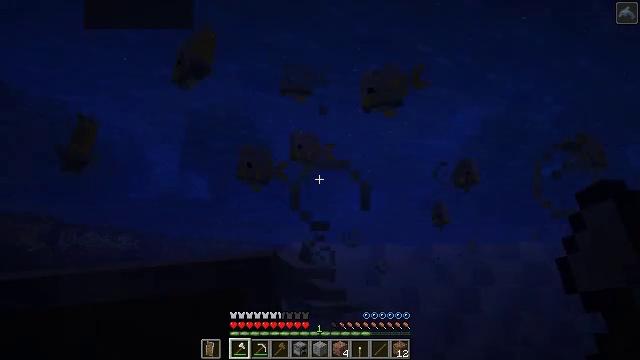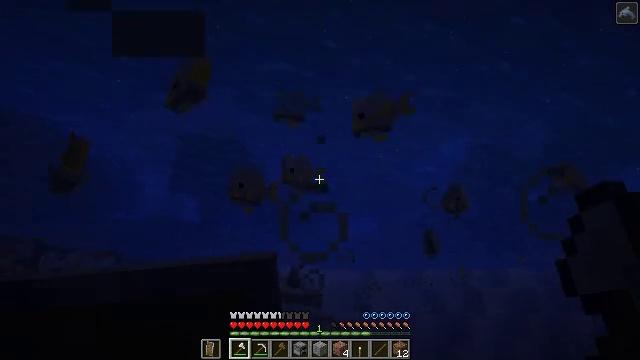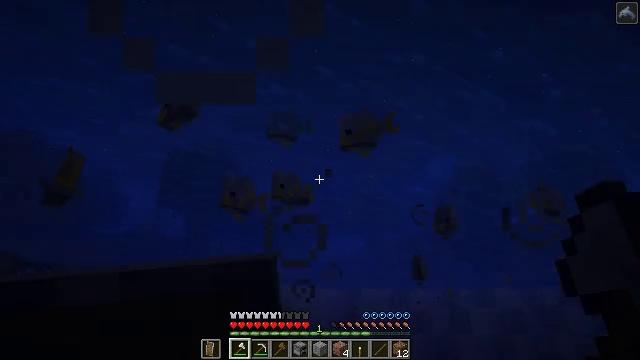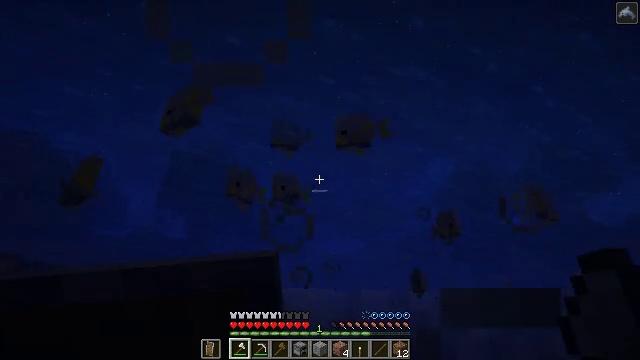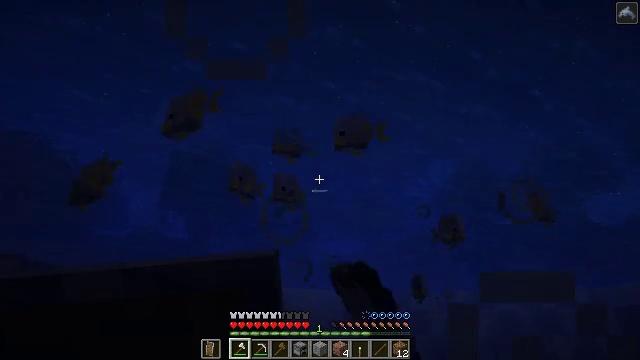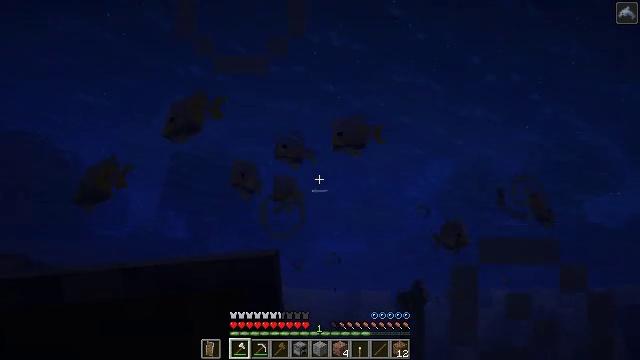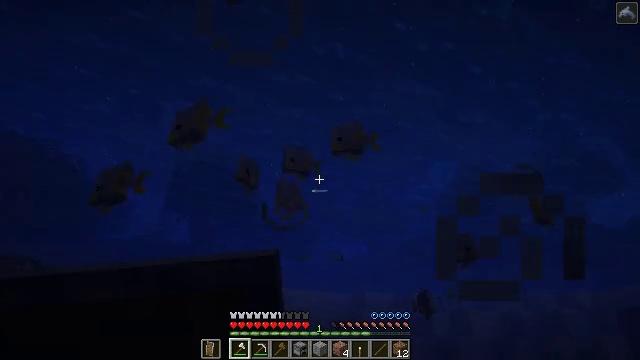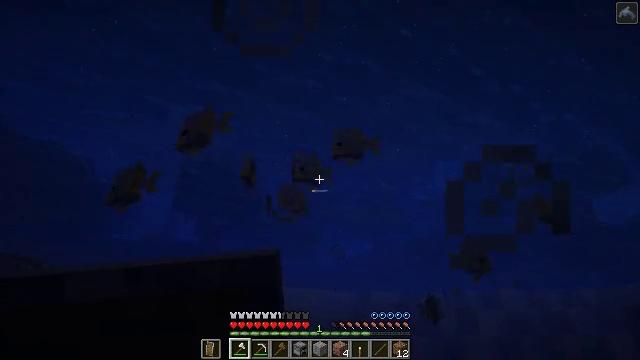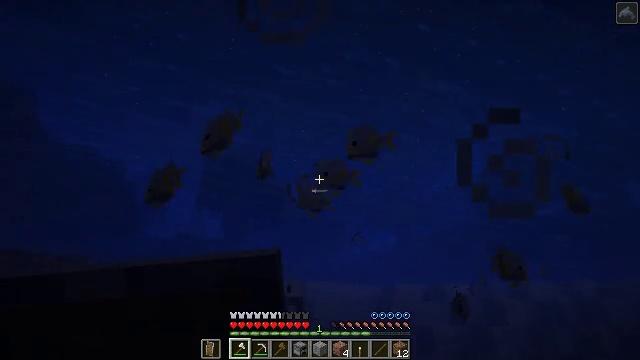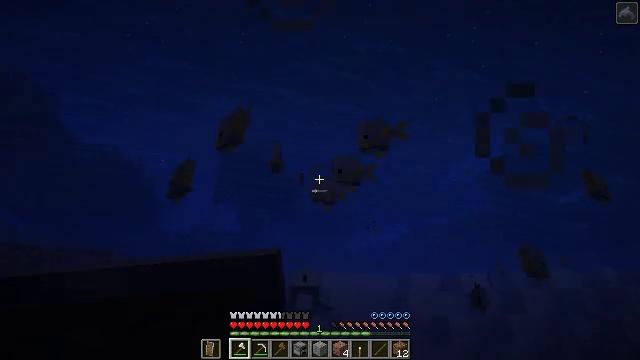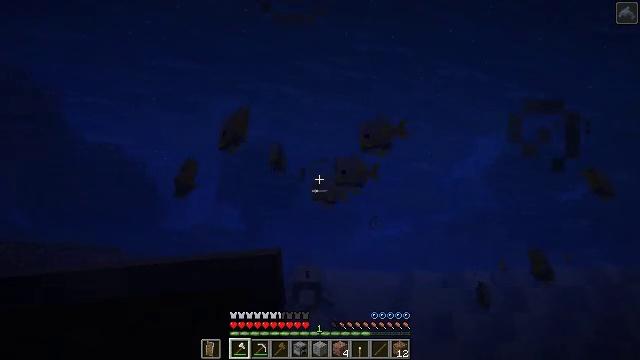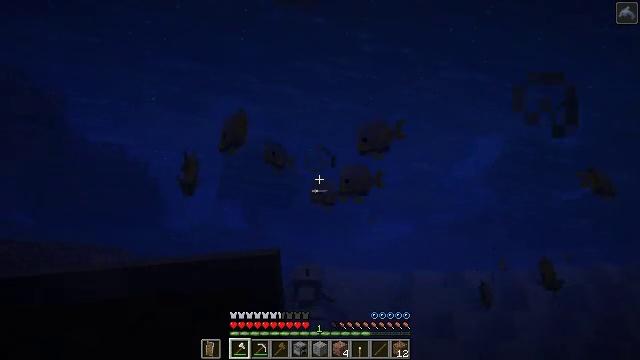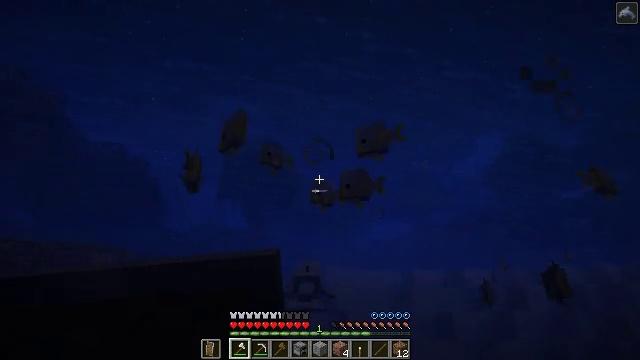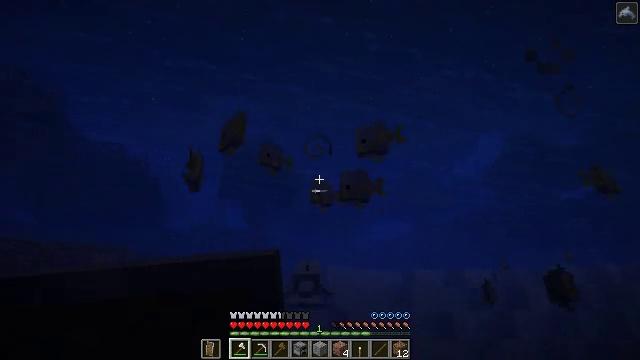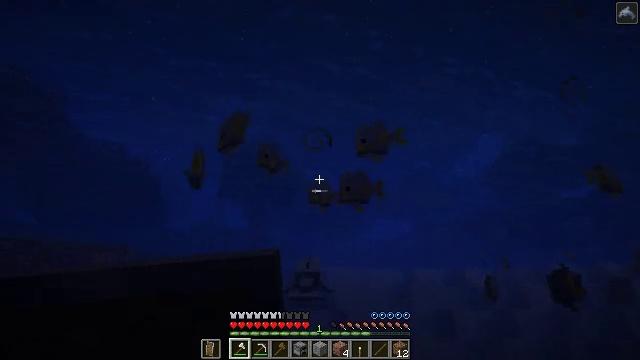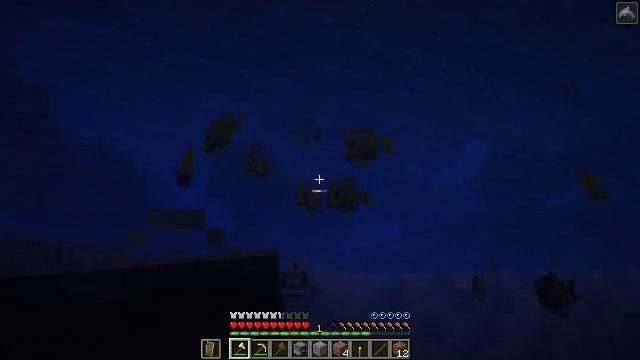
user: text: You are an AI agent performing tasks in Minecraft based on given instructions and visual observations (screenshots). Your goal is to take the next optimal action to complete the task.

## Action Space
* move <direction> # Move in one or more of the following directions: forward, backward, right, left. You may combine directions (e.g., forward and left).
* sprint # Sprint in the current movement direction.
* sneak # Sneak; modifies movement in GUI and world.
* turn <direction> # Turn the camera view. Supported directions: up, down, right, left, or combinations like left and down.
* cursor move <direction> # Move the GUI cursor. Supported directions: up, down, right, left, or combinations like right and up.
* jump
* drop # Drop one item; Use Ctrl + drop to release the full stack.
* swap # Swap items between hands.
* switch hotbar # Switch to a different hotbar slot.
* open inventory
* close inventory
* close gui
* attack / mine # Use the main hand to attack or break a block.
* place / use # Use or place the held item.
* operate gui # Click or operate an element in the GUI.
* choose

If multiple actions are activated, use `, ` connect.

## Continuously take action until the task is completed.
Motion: motion action
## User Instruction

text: Hunt a tropical fish.
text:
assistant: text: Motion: turn right and up
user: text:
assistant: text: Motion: turn right and up
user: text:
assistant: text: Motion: attack / mine
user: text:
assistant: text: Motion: attack / mine
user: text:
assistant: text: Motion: attack / mine
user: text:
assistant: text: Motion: no_op
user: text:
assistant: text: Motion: no_op
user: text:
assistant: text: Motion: turn left and down
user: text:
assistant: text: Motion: turn left and down
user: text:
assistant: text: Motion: move forward
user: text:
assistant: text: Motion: move forward
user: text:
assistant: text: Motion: move forward
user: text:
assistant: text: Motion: move forward
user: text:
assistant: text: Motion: move forward
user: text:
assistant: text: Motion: move forward, turn right
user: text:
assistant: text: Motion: move forward, turn right and up
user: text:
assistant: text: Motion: move forward, turn right and down, attack / mine
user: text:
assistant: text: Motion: move forward, turn right and down, attack / mine
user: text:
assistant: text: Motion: move forward, turn down, attack / mine
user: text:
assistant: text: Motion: move forward, attack / mine
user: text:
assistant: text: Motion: move forward
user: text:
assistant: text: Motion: turn left
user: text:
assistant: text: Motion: turn left and up
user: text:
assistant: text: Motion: turn left and up
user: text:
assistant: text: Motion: turn left and up
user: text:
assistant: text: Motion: no_op
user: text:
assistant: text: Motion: attack / mine
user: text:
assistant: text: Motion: attack / mine
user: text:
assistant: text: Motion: attack / mine
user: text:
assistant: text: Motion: move forward, turn down, attack / mine